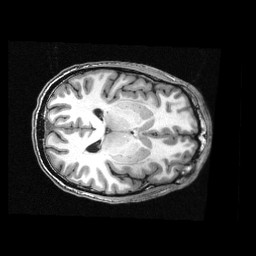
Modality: T1w
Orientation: axial
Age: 22
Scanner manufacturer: siemens
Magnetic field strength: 3 T
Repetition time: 2.3 s
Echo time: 0.00336 s